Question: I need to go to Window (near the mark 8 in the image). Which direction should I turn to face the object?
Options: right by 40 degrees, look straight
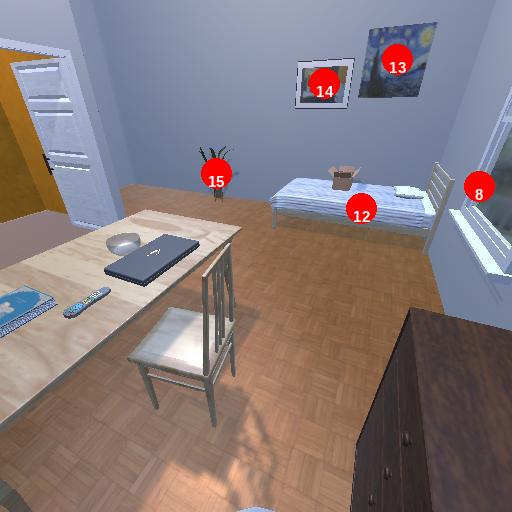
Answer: right by 40 degrees